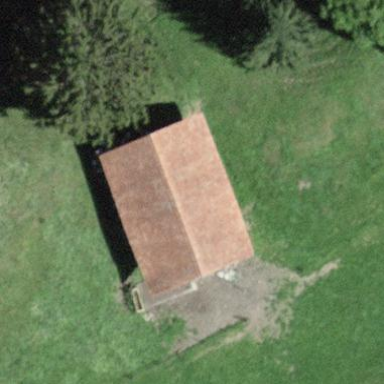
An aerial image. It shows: Barn.